Question: im trying to make a collection view that is circular in shape.

Somehow I managed to get the view circular, but stuck with scrolling. my collection view cells and layout are circular but I'm not able to make the cells scrollable.
'''
'#import "CircleLayout.h"
#define ITEM_SIZE 70
@interface CircleLayout()
// arrays to keep track of insert, delete index paths
@property (nonatomic, strong) NSMutableArray *deleteIndexPaths;
@property (nonatomic, strong) NSMutableArray *insertIndexPaths;
@end
@implementation CircleLayout
-(void)awakeFromNib{
self.scrollDirection = UICollectionViewScrollDirectionHorizontal;
}
-(id)init
{
if (!(self = [super init])) return nil;
self.itemSize = CGSizeMake(60.0, 200.0);
self.sectionInset = UIEdgeInsetsMake(0, 60, 0, 60);
self.scrollDirection = UICollectionViewScrollDirectionHorizontal;
return self;
}
- (id)initWithCoder:(NSCoder *)aDecoder {
self = [super initWithCoder:aDecoder];
if (self) {
self.itemSize = CGSizeMake(60.0, 200.0);
self.sectionInset = UIEdgeInsetsMake(0, 60, 0, 60);
self.scrollDirection = UICollectionViewScrollDirectionHorizontal;
}
return self;
}
-(void)prepareLayout
{
[super prepareLayout];
CGSize size = self.collectionView.frame.size;
_cellCount = [[self collectionView] numberOfItemsInSection:0];
_center = CGPointMake(size.width, size.height);
_radius = MIN(size.width, size.height)/1.3f;
}
-(CGSize)collectionViewContentSize
{
return [self collectionView].frame.size;
}
- (UICollectionViewLayoutAttributes *)layoutAttributesForItemAtIndexPath:(NSIndexPath *)path
{
UICollectionViewLayoutAttributes* attributes = [UICollectionViewLayoutAttributes layoutAttributesForCellWithIndexPath:path];
attributes.size = CGSizeMake(ITEM_SIZE, ITEM_SIZE);
attributes.center = CGPointMake(_center.x + _radius * cosf(2 * path.item * M_PI / _cellCount),
_center.y + _radius * sinf(2 * path.item * M_PI / _cellCount));
return attributes;
}
-(NSArray*)layoutAttributesForElementsInRect:(CGRect)rect
{
NSMutableArray* attributes = [NSMutableArray array];
for (NSInteger i=0 ; i < self.cellCount; i++) {
NSIndexPath* indexPath = [NSIndexPath indexPathForItem:i inSection:0];
[attributes addObject:[self layoutAttributesForItemAtIndexPath:indexPath]];
}
return attributes;
}
- (void)prepareForCollectionViewUpdates:(NSArray *)updateItems
{
// Keep track of insert and delete index paths
[super prepareForCollectionViewUpdates:updateItems];
self.deleteIndexPaths = [NSMutableArray array];
self.insertIndexPaths = [NSMutableArray array];
for (UICollectionViewUpdateItem *update in updateItems)
{
if (update.updateAction == UICollectionUpdateActionDelete)
{
[self.deleteIndexPaths addObject:update.indexPathBeforeUpdate];
}
else if (update.updateAction == UICollectionUpdateActionInsert)
{
[self.insertIndexPaths addObject:update.indexPathAfterUpdate];
}
}
}
- (void)finalizeCollectionViewUpdates
{
[super finalizeCollectionViewUpdates];
// release the insert and delete index paths
self.deleteIndexPaths = nil;
self.insertIndexPaths = nil;
}
// Note: name of method changed
// Also this gets called for all visible cells (not just the inserted ones) and
// even gets called when deleting cells!
- (UICollectionViewLayoutAttributes *)initialLayoutAttributesForAppearingItemAtIndexPath:(NSIndexPath *)itemIndexPath
{
// Must call super
UICollectionViewLayoutAttributes *attributes = [super initialLayoutAttributesForAppearingItemAtIndexPath:itemIndexPath];
if ([self.insertIndexPaths containsObject:itemIndexPath])
{
// only change attributes on inserted cells
if (!attributes)
attributes = [self layoutAttributesForItemAtIndexPath:itemIndexPath];
// Configure attributes ...
attributes.alpha = 0.0;
attributes.center = CGPointMake(_center.x, _center.y);
}
return attributes;
}
// Note: name of method changed
// Also this gets called for all visible cells (not just the deleted ones) and
// even gets called when inserting cells!
- (UICollectionViewLayoutAttributes *)finalLayoutAttributesForDisappearingItemAtIndexPath:(NSIndexPath *)itemIndexPath
{
// So far, calling super hasn't been strictly necessary here, but leaving it in
// for good measure
UICollectionViewLayoutAttributes *attributes = [super finalLayoutAttributesForDisappearingItemAtIndexPath:itemIndexPath];
if ([self.deleteIndexPaths containsObject:itemIndexPath])
{
// only change attributes on deleted cells
if (!attributes)
attributes = [self layoutAttributesForItemAtIndexPath:itemIndexPath];
// Configure attributes ...
attributes.alpha = 0.0;
attributes.center = CGPointMake(_center.x, _center.y);
attributes.transform3D = CATransform3DMakeScale(0.1, 0.1, 1.0);
}
return attributes;
}
- (BOOL)shouldInvalidateLayoutForBoundsChange:(CGRect)newBounds {
return YES;
}
@end
'''
'
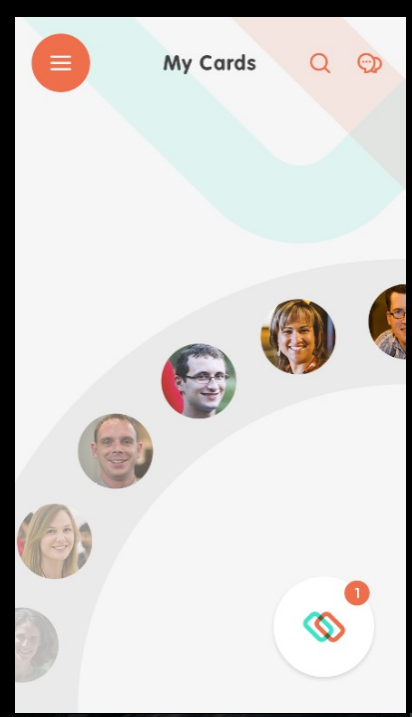
Answer: I have developed an custom UICollectionviewLayout, which layout's the collection view cells in an circular layout. It can be configured to show an particular.
In your case you would be needing an 180 - 90 degrees with centre bottom right.
<URL>